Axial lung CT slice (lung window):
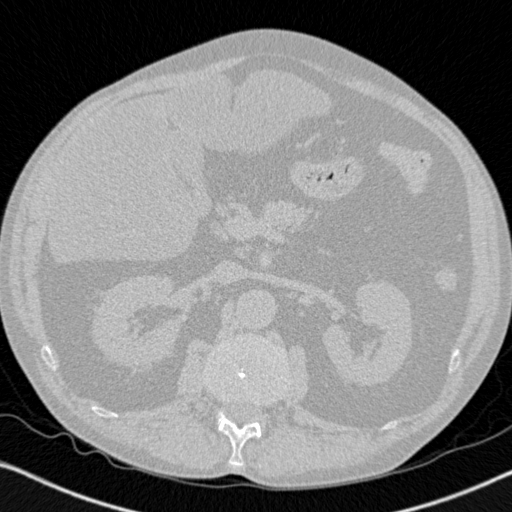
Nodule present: no